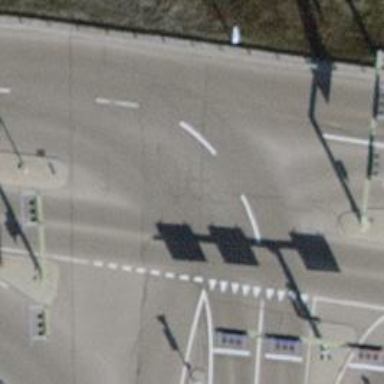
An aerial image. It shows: Secondary link road with asphalt surface.